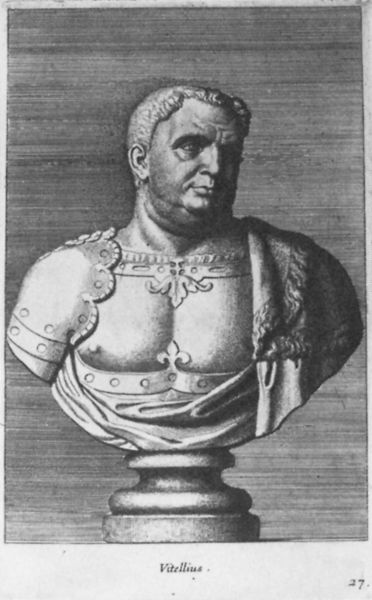
Titel: “Icones”, Skulpturenkatalog der Brüder Reynst
Institution: Amsterdam, Rijksprentenkabinett
Schlagwörter: kopf, umhang, brust, grau, hintergrund, nase, ohr, schmuck, schwarz, weiss, augen, falten, sockel, gewand, haare, schrift, linien, büste, fett, schwarzweiß, soldat, rüstung, geheimratsecken, römer, selbstbewusst, ornat, brüst, schulterklappe, köpf, vitellius